I will show an image sequence of human cooking. I have annotated the images with numbered circles. Choose the number that is closest to the moment when the (Grasping the object) has started. You are a five-time world champion in this game. Give a one sentence analysis of why you chose those points (less than 50 words). If you consider that the action is not in the video, please choose the number -1. Provide your answer at the end in a json file of this format: {"points": []}
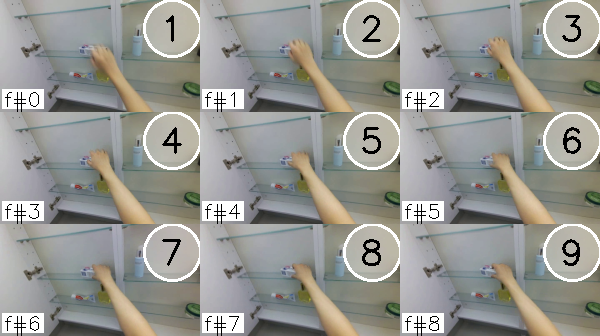
Frame 6 shows the clearest moment of hand-object contact.
{"points": [6]}